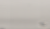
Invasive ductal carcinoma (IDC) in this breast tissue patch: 0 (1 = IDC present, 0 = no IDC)